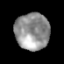
Tissue: prostate
Cell type: T cells
Senescence score: 0.3554
Nuclear area (px): 1240
Mean DAPI intensity: 146.307